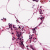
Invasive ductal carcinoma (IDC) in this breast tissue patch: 0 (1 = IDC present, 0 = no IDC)